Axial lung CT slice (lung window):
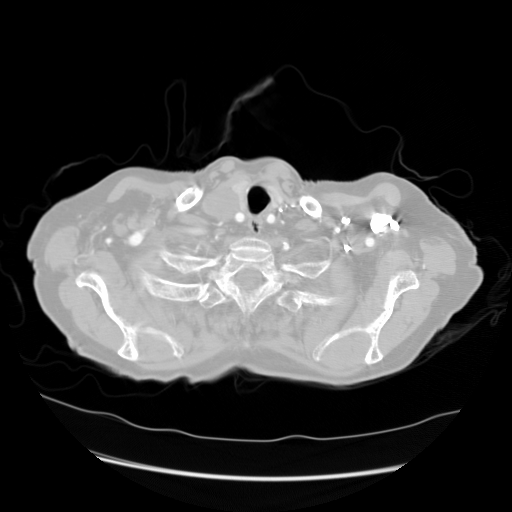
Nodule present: no